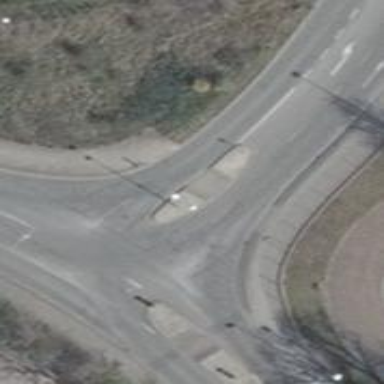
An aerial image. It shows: Asphalt footway with unmarked crossing and pedestrian island.